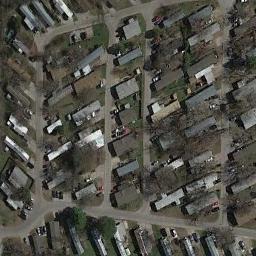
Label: mobile_home_park